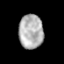
Tissue: prostate
Cell type: T cells
Senescence score: 0.3433
Nuclear area (px): 814
Mean DAPI intensity: 177.986